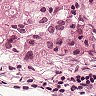
Metastatic tissue present: yes